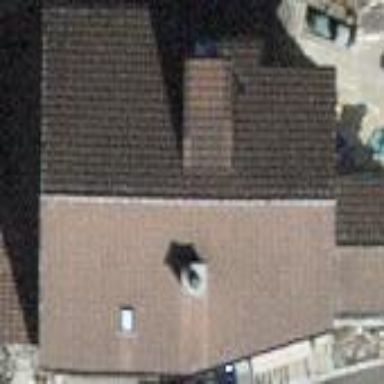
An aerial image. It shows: Building with tile roof.